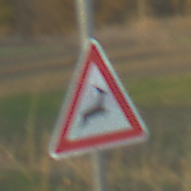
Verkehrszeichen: WildwechselLinks
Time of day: SunriseSunset
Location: Outdoor (Nature)
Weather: PartlyCloudy
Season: NotSpecified
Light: Natural